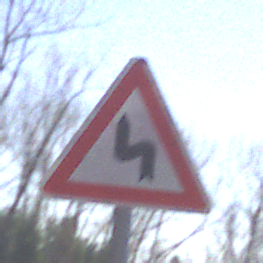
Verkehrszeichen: DoppelkurveZunaechstLinks
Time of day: Midday
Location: Outdoor (Nature)
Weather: Clear
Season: NotSpecified
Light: Natural